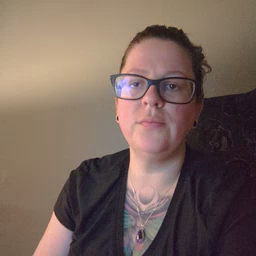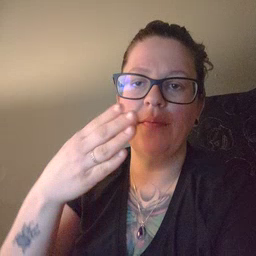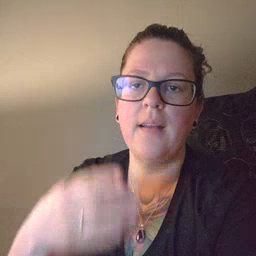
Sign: flag